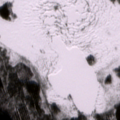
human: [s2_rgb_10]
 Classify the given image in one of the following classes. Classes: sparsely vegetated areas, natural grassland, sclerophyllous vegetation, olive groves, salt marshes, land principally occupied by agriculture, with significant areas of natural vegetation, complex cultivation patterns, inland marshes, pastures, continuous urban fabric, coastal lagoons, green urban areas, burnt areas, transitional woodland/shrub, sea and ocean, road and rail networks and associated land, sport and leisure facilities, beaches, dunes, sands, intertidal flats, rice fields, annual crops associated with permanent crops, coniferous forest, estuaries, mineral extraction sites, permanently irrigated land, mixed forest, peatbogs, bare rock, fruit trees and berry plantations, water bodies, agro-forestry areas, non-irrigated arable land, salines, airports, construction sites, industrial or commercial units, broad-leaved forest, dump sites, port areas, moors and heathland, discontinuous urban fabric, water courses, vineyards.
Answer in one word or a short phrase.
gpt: coniferous forest, mixed forest, peatbogs, water bodies